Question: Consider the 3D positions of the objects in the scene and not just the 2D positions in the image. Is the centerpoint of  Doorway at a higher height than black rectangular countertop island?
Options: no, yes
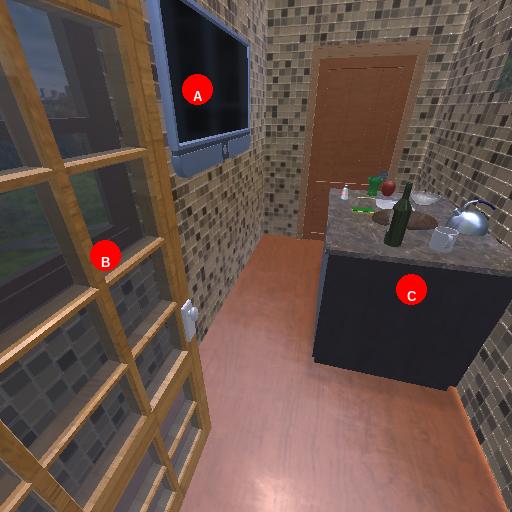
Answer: no